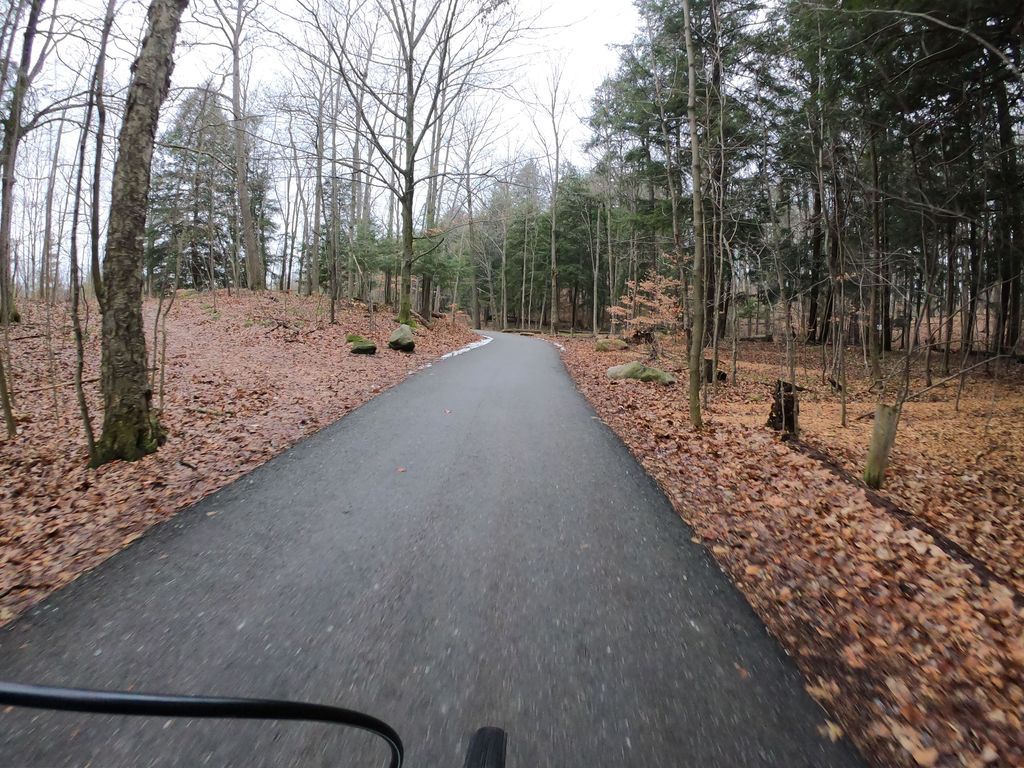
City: kitchener-waterloo